Interaction volume radius: 5 \u00c5
Interaction volume height: 25 \u00c5
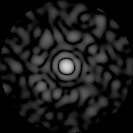
Disorder parameter: 0.8086